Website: bh-photo
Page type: customer-info-address
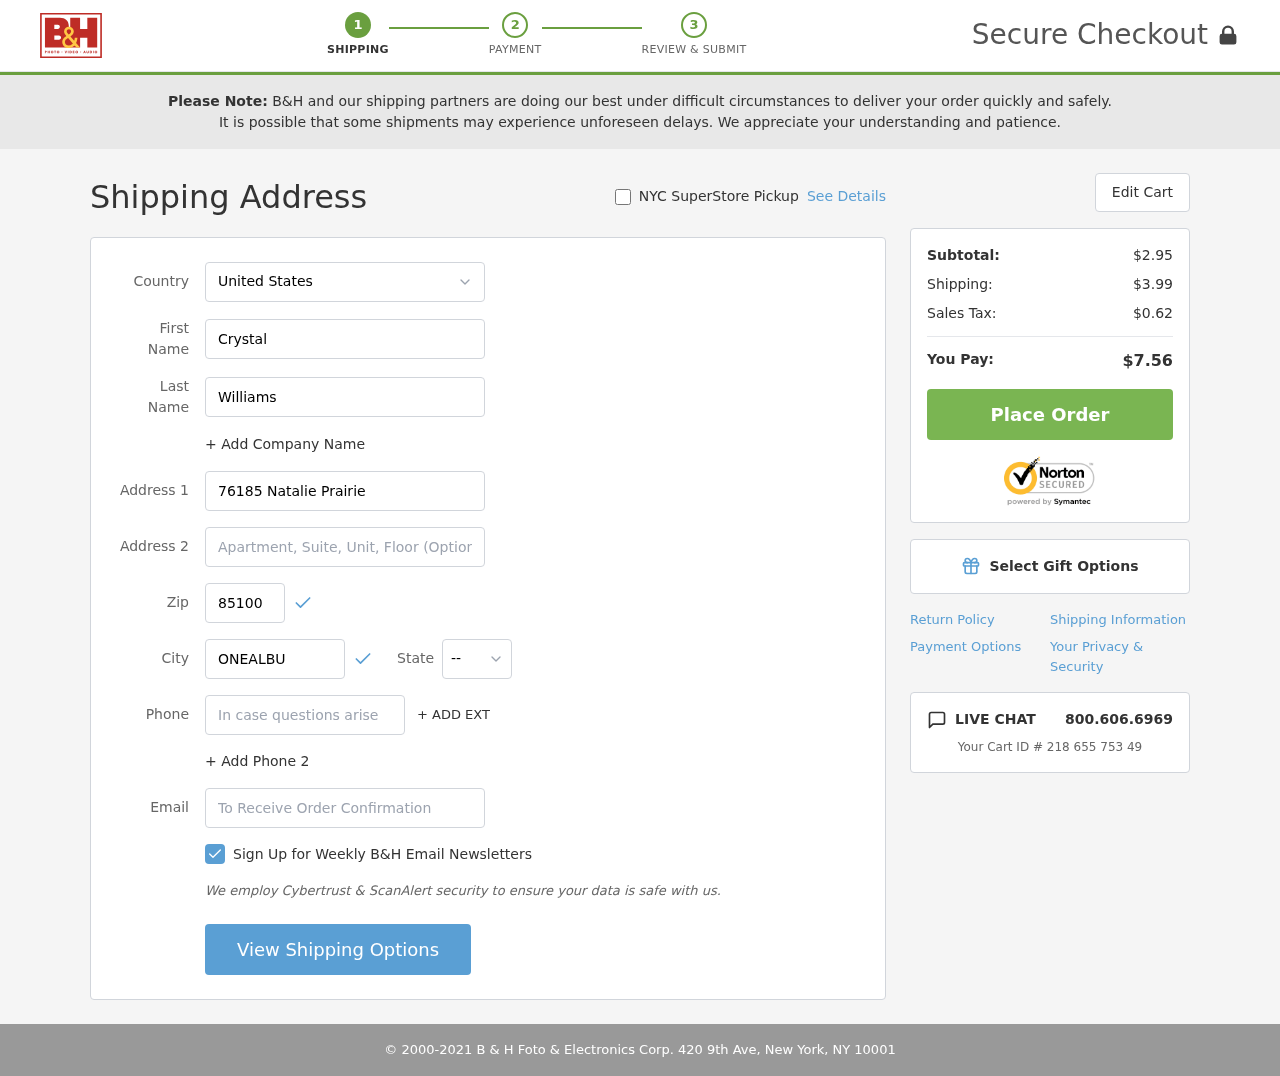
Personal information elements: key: PII_CITY
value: Onealburgh
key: PII_COUNTRY
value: United States
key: PII_EMAIL
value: crystalwilliams@yahoo.com
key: PII_FIRSTNAME
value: Crystal
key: PII_LASTNAME
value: Williams
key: PII_PHONE
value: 2866725995
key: PII_POSTCODE
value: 85100
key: PII_STATE_ABBR
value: CT
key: PII_STREET
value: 76185 Natalie Prairie
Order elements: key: ORDER_SUBTOTAL
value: $2.95
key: ORDER_SHIPPING_COST
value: $3.99
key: ORDER_TAX
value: $0.62
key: ORDER_TOTAL
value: $7.56
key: ORDER_ID
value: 218 655 753 49